Question: I'm trying to create a simple generic method that swaps two entries in an array but when I call the method it gives the the following error. What am I missing? I'm sure it's an easy fix I just can't see it.

Sorting.java
'''
package testing;
import java.util.Comparator;
public class Sorting {
public static <T> void swap(T[] array, int left, int right){
T temp = array[right];
array[right] = array[left];
array[left] = temp;
}
}
'''
SortTest.java
'''
package testing;
import static testing.Sorting.*;
public class SortTest {
public static void main(String[] args){
int[] nums = {5, 12, 3, 7, 2};
swap(nums, 0, 1);
}
}
'''
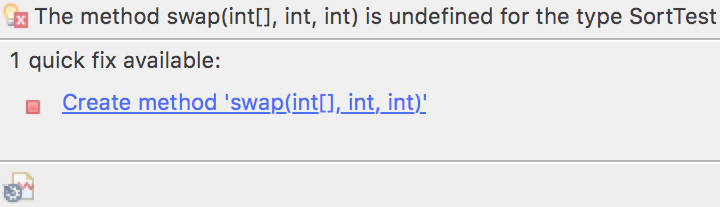
Answer: There is no way in Java to make a generic method that allows primitives to be accepted. You cannot pass an 'int[]' to a method that expects a 'T[]', nor can you make any method generic over different kinds of primitives. You could use a boxed array like 'Integer[]', or you could custom-write an overload that accepted an 'int[]'.
You also have the problem that you need to write 'Sorting.swap(nums, 0, 1)' instead of just 'swap(nums, 0, 1)', or you would need to write 'import static testing.Sorting.swap;' as an import statement.